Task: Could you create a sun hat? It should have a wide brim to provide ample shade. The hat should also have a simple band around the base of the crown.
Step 151:
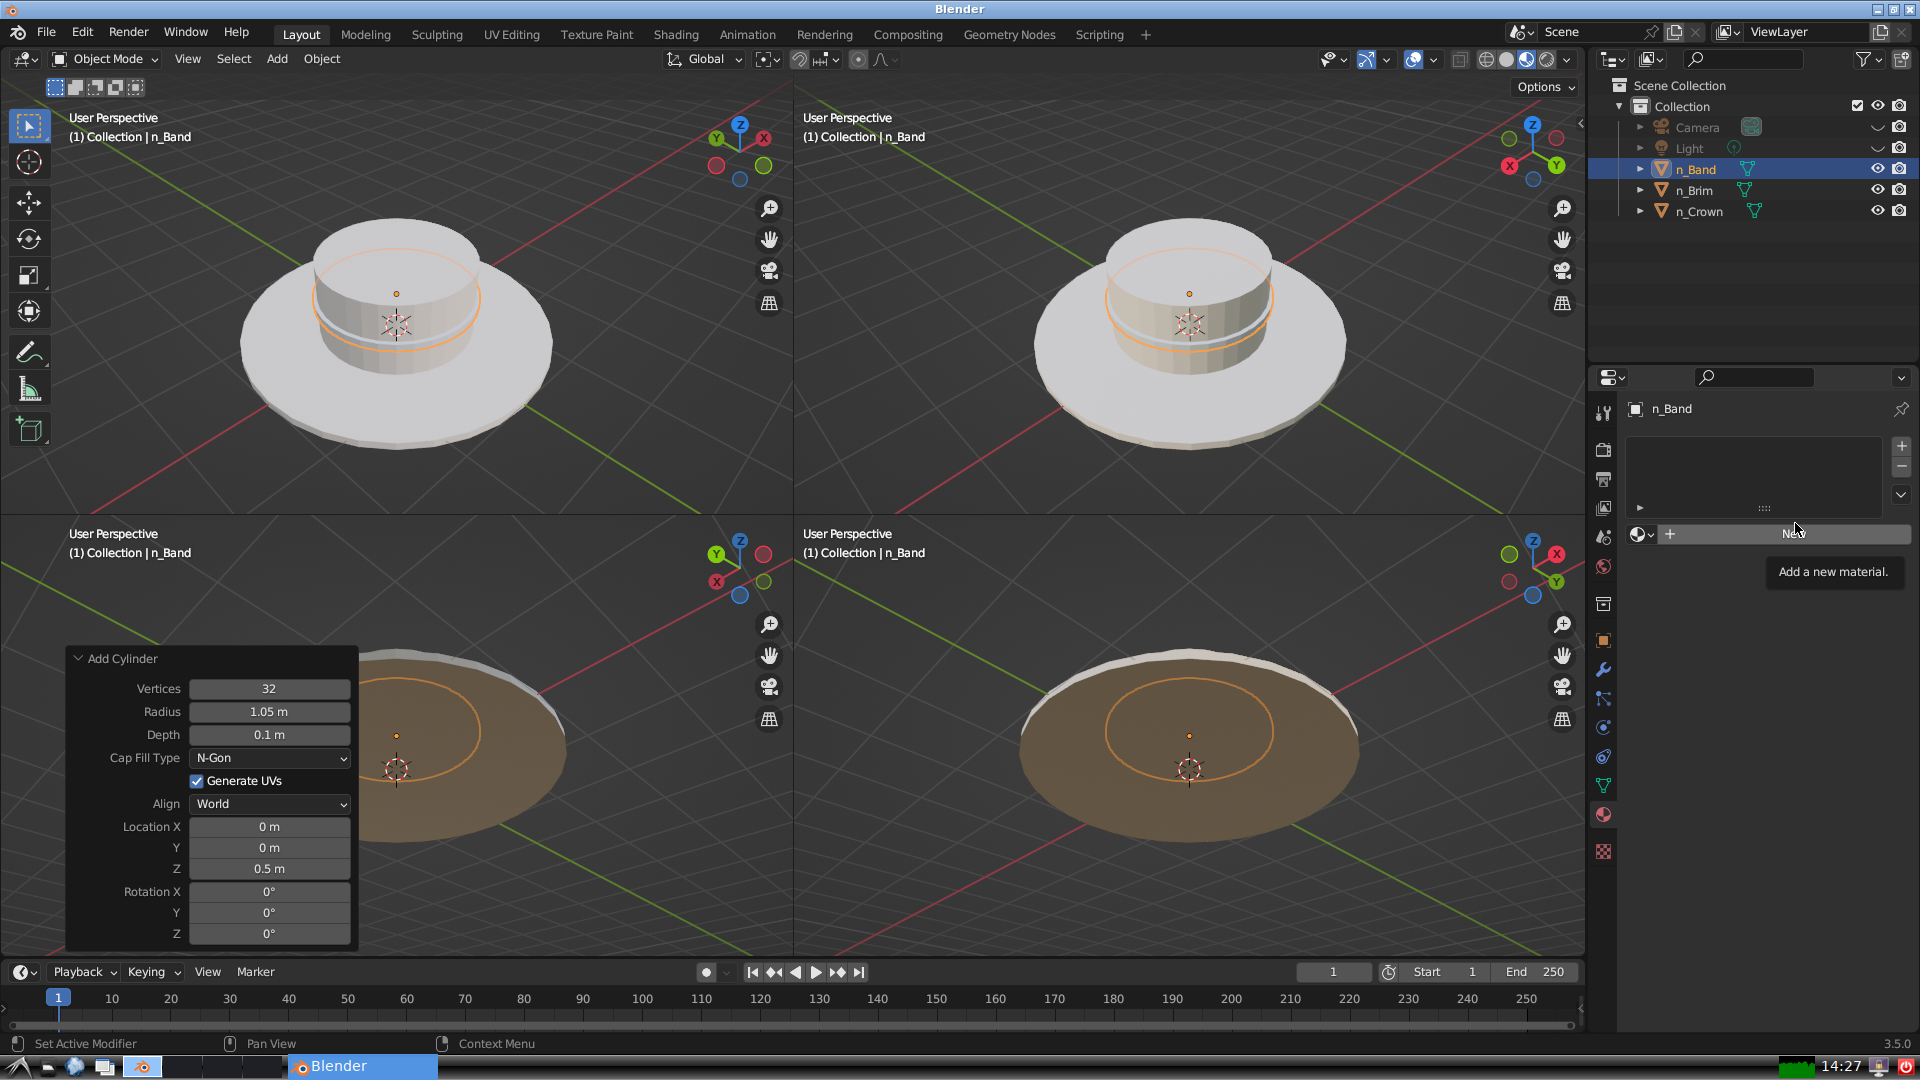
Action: click: no